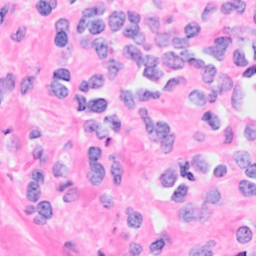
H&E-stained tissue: Breast